Question: I have foreach loop in Razor that iterates over 'group by'-ed elements so every element must have a Key property but it throws me Exception :
'''
'object' does not contain a definition for 'Key'
'''

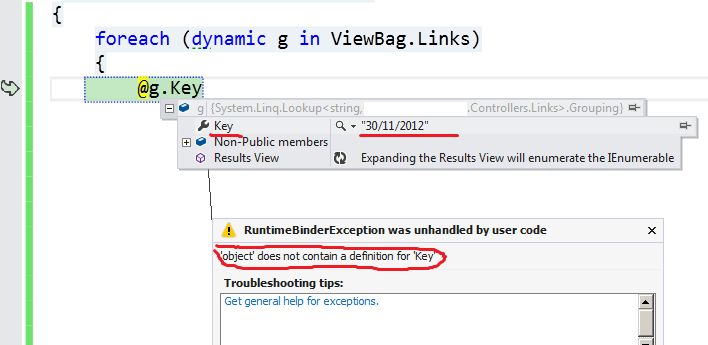
Answer: try changing your loop to
'''
foreach(IGrouping<T1, T2> g in ViewBag.Links)
{
...
}
'''
substituting in the actual types of your grouping key and value.